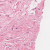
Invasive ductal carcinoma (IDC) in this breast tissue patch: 0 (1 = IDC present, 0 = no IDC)